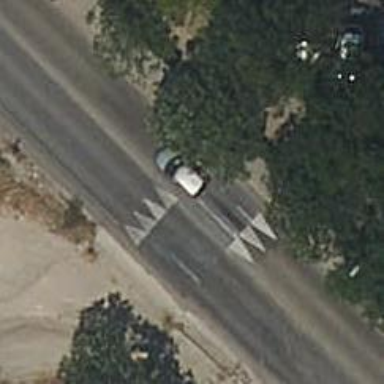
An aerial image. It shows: Uncontrolled crossing with traffic calming table on the road.